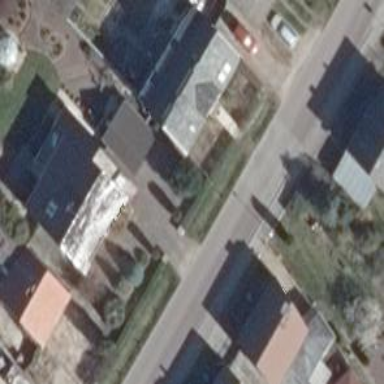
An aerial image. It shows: Building with gabled roof.